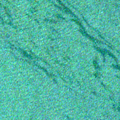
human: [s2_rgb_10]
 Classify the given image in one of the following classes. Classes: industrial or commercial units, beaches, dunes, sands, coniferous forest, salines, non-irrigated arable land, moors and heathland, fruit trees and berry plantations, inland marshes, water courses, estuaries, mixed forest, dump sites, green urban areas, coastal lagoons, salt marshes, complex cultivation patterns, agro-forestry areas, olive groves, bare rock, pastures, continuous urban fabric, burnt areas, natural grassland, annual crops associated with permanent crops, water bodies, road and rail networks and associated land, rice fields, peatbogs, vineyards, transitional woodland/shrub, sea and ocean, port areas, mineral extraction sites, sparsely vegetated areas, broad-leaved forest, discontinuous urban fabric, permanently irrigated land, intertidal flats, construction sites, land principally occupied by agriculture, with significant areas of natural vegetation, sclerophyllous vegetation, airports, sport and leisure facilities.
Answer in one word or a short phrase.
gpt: sea and ocean